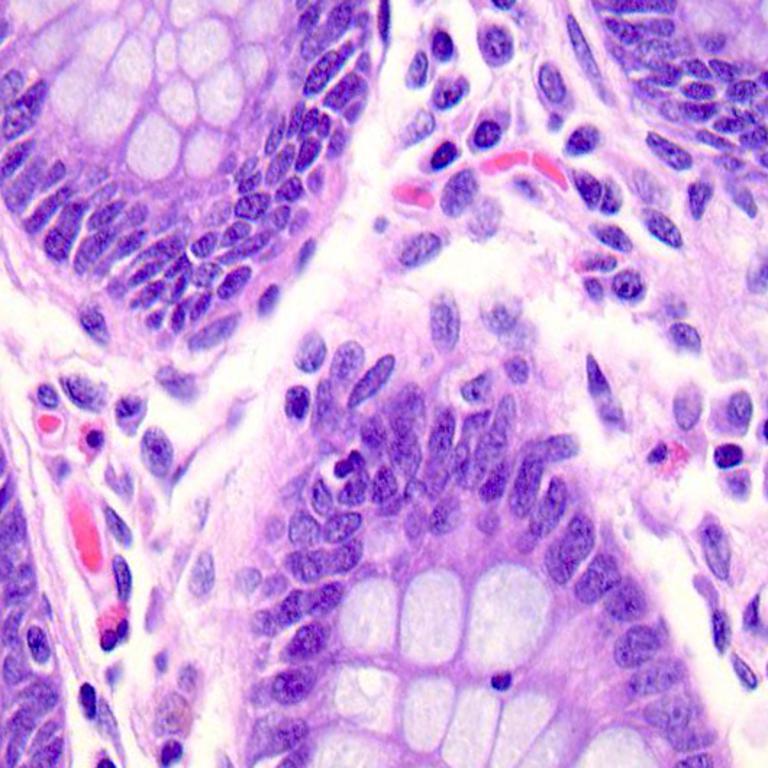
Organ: colon
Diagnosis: benign